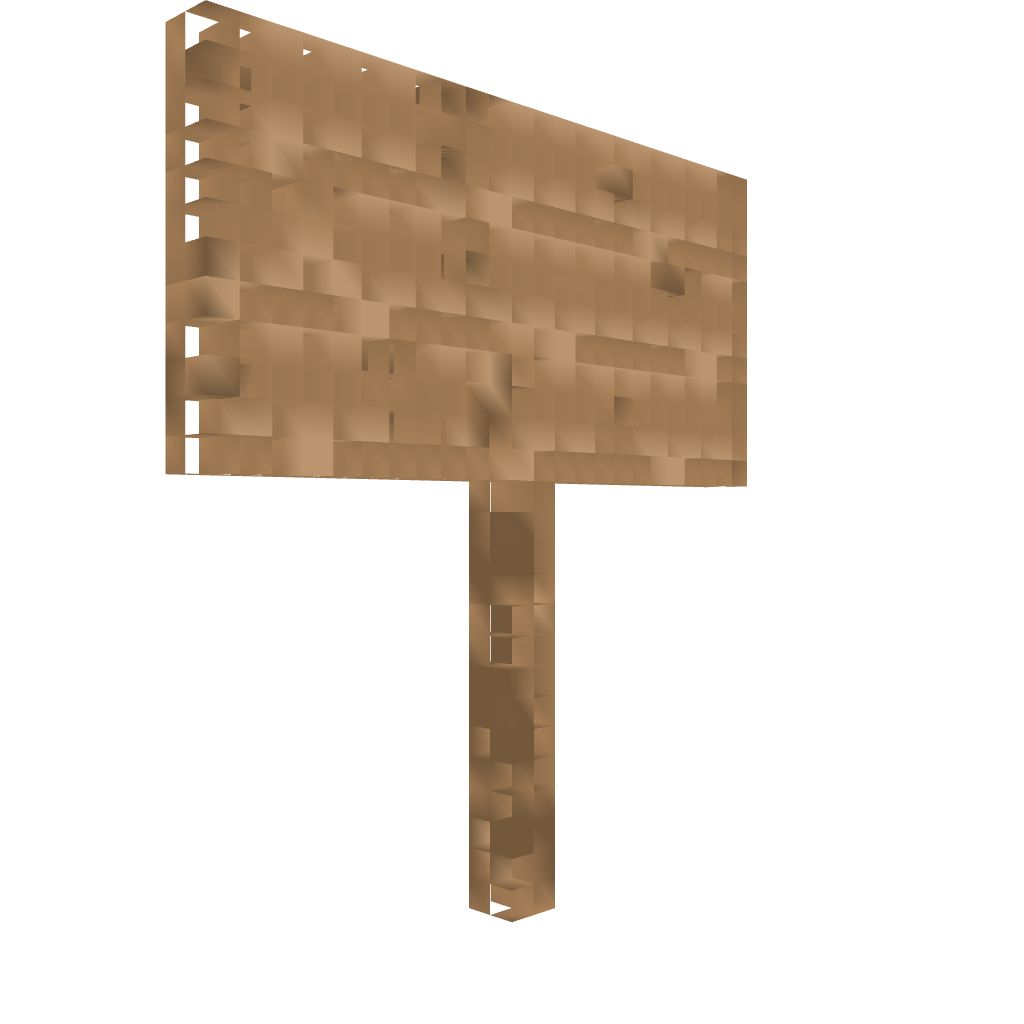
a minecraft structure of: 3D Lol Sign bad low quality